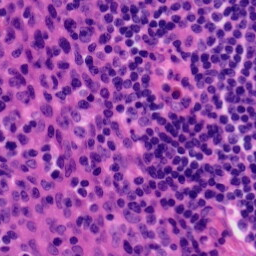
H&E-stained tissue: Tonsil